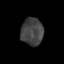
Tissue: lung
Cell type: Epithelial cells
Senescence score: 0.2116
Nuclear area (px): 600
Mean DAPI intensity: 66.658